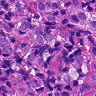
Metastatic tissue present: yes